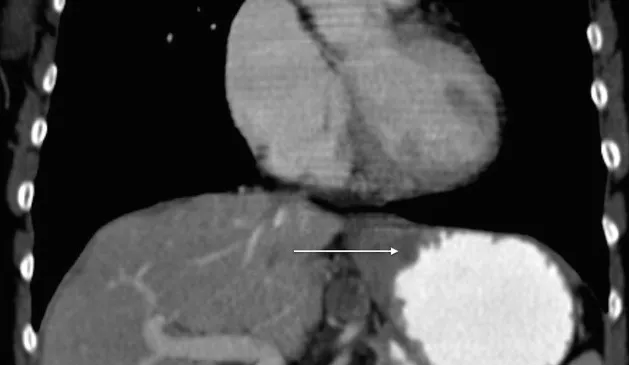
Contrast-enhanced CT image of the abdomen from Patient 2 prior to treatment. . This image reveals asymmetric wall thickening of gastric cardia, measuring approximately 2.7 x 4 cm, with stranding into adjacent fat.
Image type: radiology (ct)